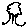
Label: tree